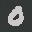
Label: 0